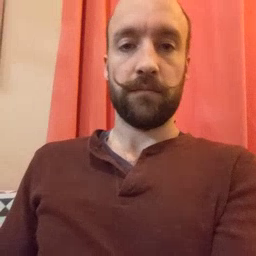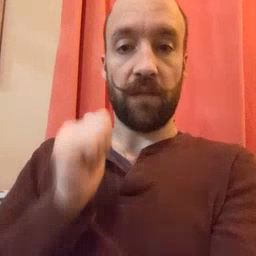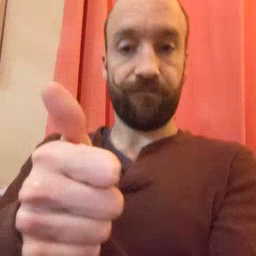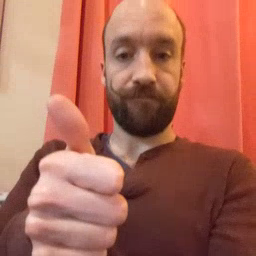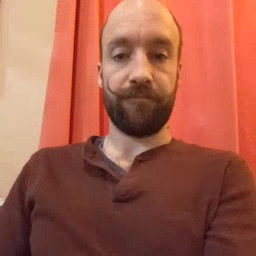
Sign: yourself